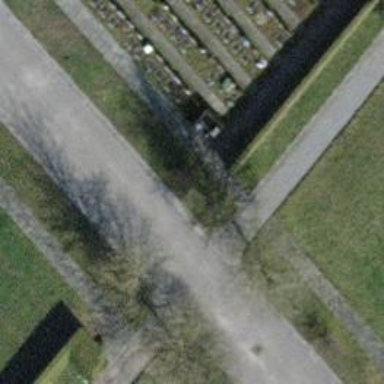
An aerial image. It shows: Footway with sett surface.